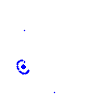
Particle: pion